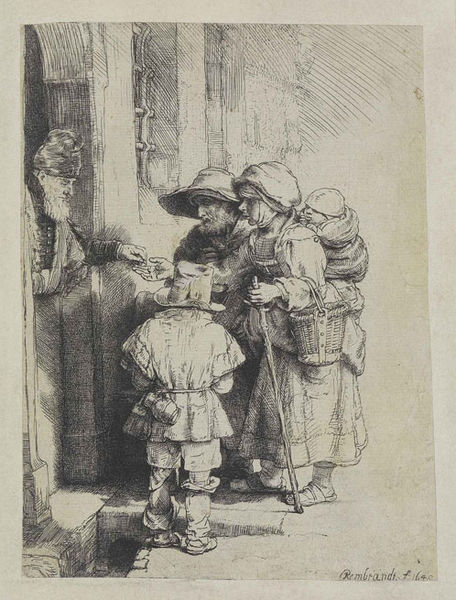
Titel: Die Bettler an der Haustür
Künstler: Rembrandt
Standort: Karlsruhe
Institution: Staatliche Kunsthalle Karlsruhe
Schlagwörter: hand, mann, schatten, weiß, fenster, frau, grau, holz, hut, hüte, kleid, licht, männer, rücken, schwarz, straße, tür, zeichnung, gebäude, gürtel, haus, haube, leute, rock, bart, jacke, mütze, arm, rembrandt, herr, niederlande, signatur, gehen, gitter, kanal, kirche, geistlicher, gewand, reich, familie, händler, kind, mutter, paar, vater, bauern, handel, kinder, stock, krug, schrift, papier, man, alter mann, gehstock, schuhe, stab, trage, mauer, grafik, graphik, klein, linien, baby, rast, church, hat, men, people, priest, sword, white, black, dress, old, woman, korb, print, stufe, sandalen, junge, becher, eingang, tusche, verkauf, greis, knabe, weidenkorb, torbogen, geld, geben, druck, druckgrafik, schraffur, radierung, schwarzweiß, beutel, kleinkind, portal, ehepaar, pfarrer, pforte, sad, reise, wanderer, empfang, binde, bettler, child, stand, bettlerin, zwerg, ankunft, drawing, maria, black and white, armut, almosen, gabe, spende, turban, rinnstein, hats, illustration, line, beard, boots, couple, spenden, zwerge, josef, door, betteln, säugling, haustür, nehmen, basket, beggar, family, engraving, pencil, handeln, coin, münzen, abfluss, cane, gaben, rough, charcoal, money, cold, black white, kirchenmann, sock, begging, doorway, stick, poor, armbinde, zeuchnung, beg, gosse, reicher, fusslappen, taler, gitte, gift, wealthy, infant, b&w, wizard, husband, wife, niederlade, bag, bucket, rembrand, rembrant, backpack, charity, hole, headpiece, ask, had, asking, giving, pilgram, tips, portl, gebend, bettleln, beggars, alms, beggers, bettelei, rambdrandt, begger, litograph, bmänner, mercator, gibt, #krayxe, sewer, preast, payment, donation, ko0rb, bagy, begeers, shaman